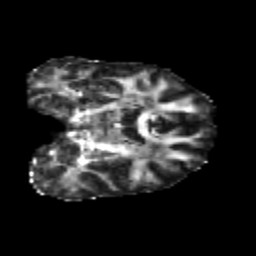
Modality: FA
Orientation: coronal
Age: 24
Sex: female
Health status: healthy
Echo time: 0.074 s